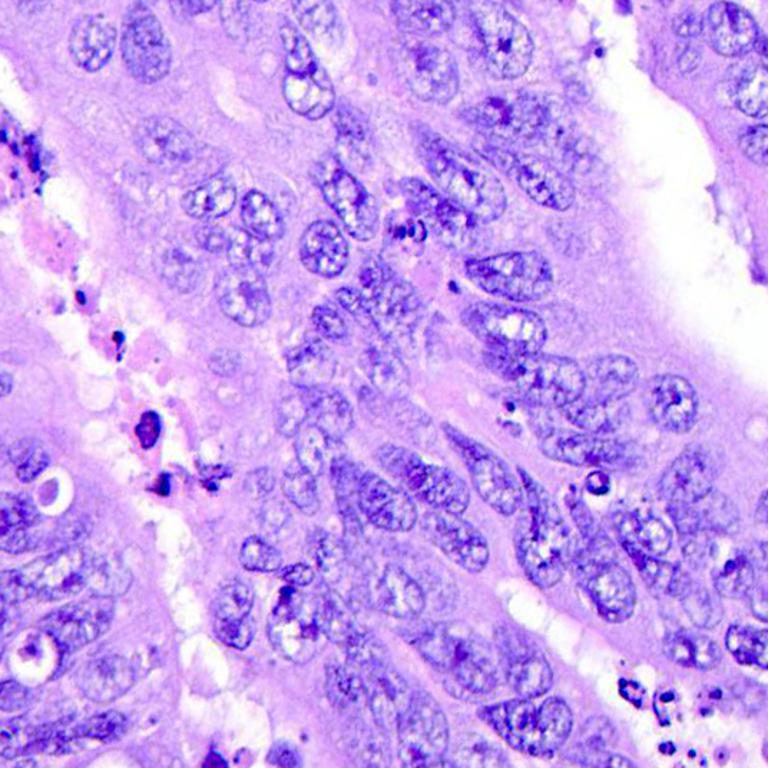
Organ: colon
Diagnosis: adenocarcinomas